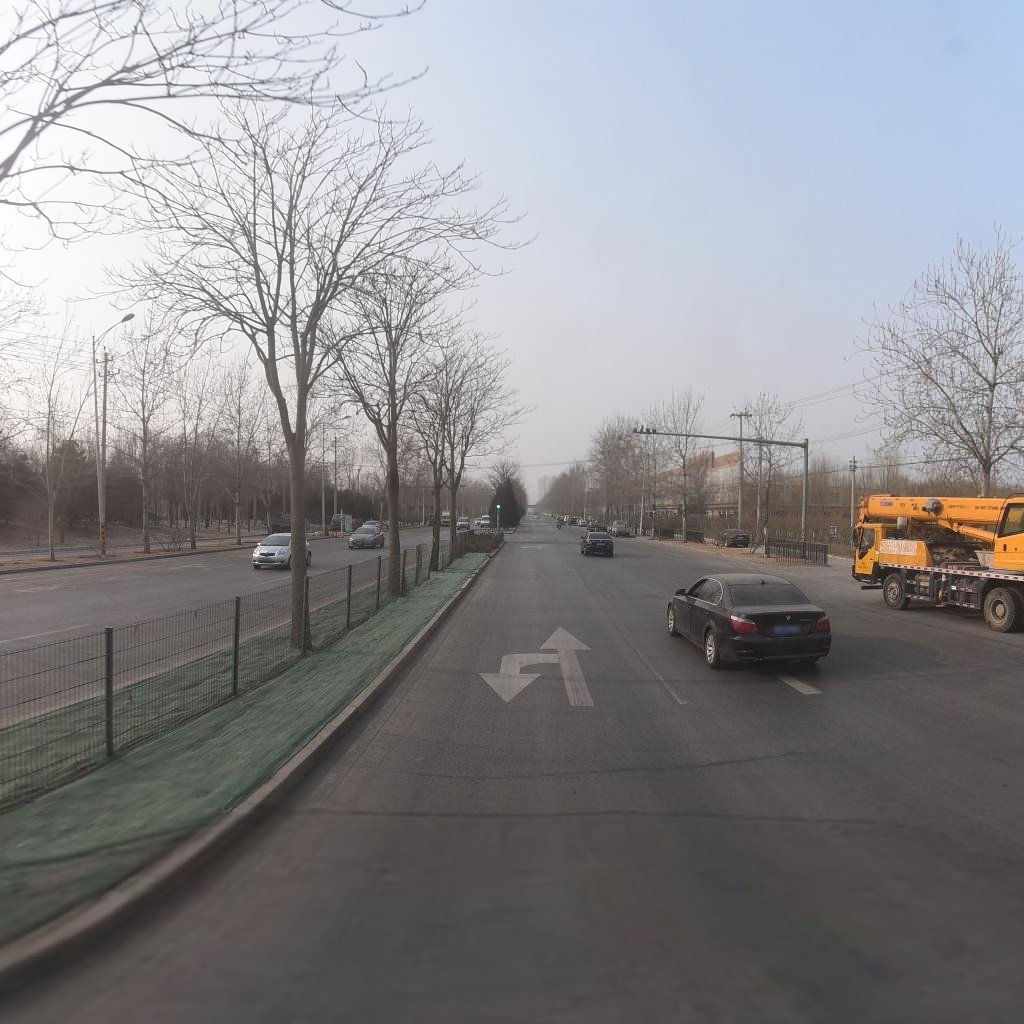
Region: Chaoyang
Road damage annotations: transverse crack, longitudinal crack